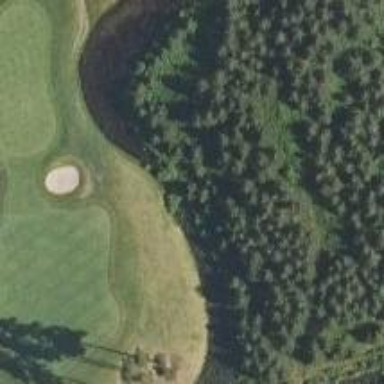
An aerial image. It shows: Rough grassy area used for golf.